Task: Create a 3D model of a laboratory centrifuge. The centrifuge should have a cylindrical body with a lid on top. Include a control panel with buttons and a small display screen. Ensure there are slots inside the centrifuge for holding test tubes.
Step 247:
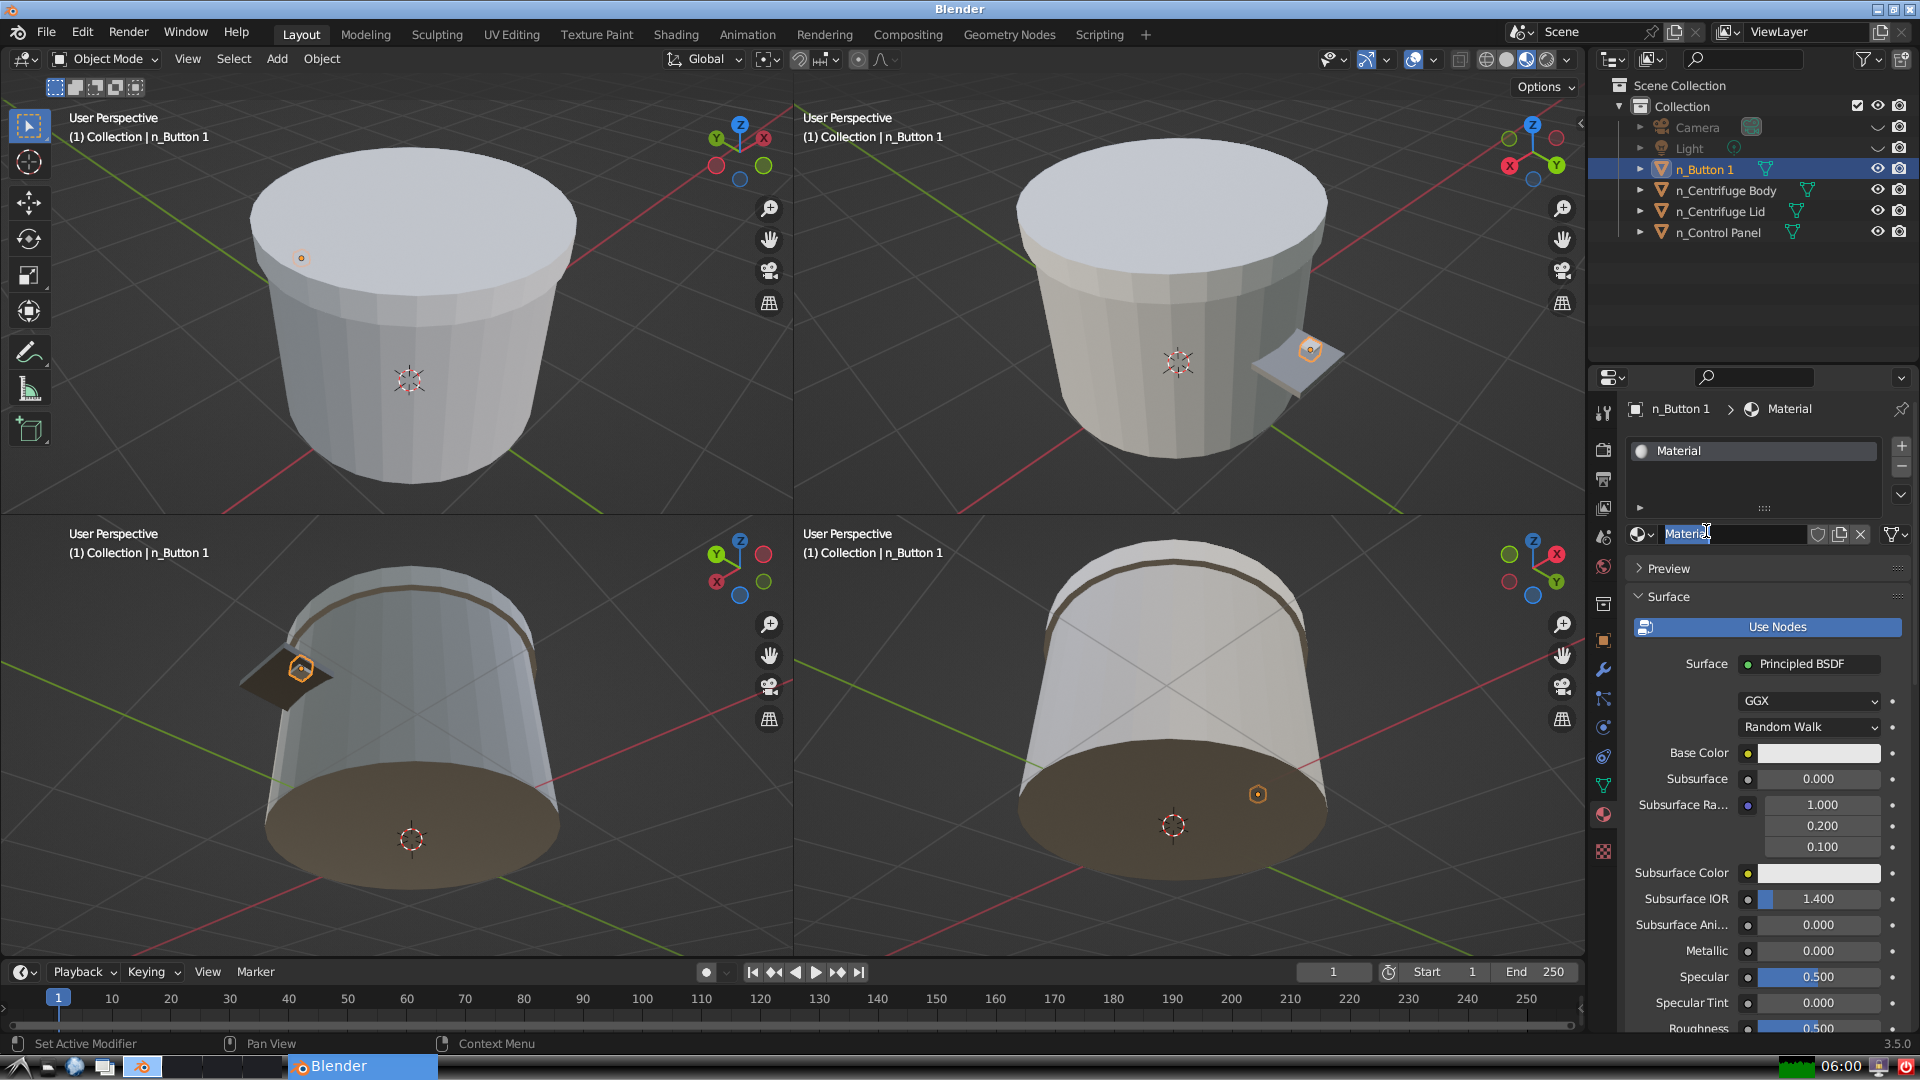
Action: input_text: n_Button Color